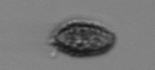
Label: Pseudochattonella_farcimen